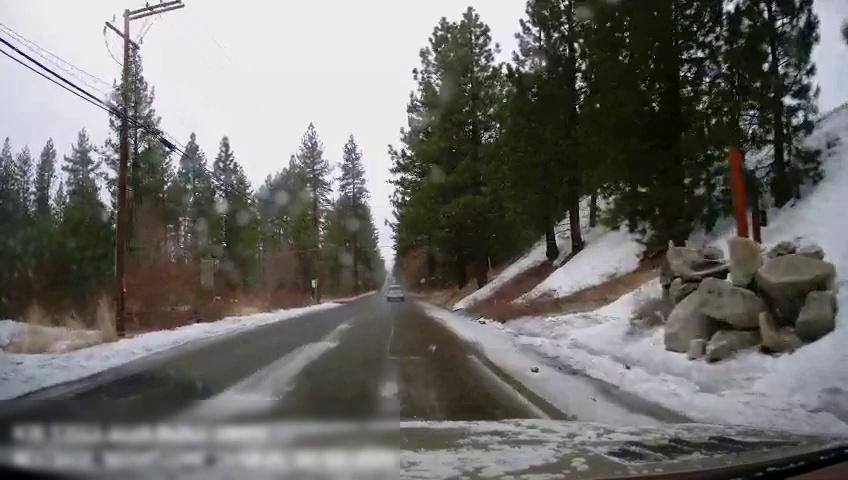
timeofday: Day
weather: Snowy
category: Vehicles | SUV
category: Drivable Space